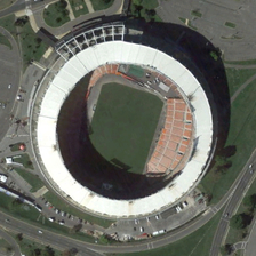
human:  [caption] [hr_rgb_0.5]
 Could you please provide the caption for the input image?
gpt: Some parts of the pasture are around the circle stadium.

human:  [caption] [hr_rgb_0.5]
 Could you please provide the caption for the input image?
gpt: The stadium is white.

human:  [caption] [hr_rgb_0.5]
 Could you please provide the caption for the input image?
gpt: There are several grass fields around a round stadium.

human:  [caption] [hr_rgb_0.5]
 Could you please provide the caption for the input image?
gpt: The stadium has a white roof.

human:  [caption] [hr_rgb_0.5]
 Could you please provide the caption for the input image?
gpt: The stadium is the roof of the white.